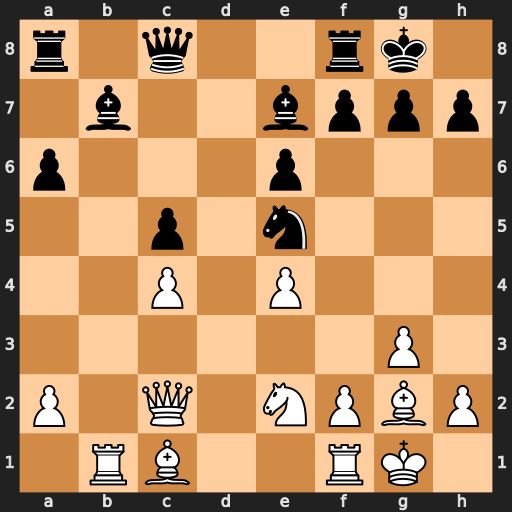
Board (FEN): r1q2rk1/1b2bppp/p3p3/2p1n3/2P1P3/6P1/P1Q1NPBP/1RB2RK1
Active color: w
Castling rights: -
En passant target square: -
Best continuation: Qb2 Nxc4 Qxb7